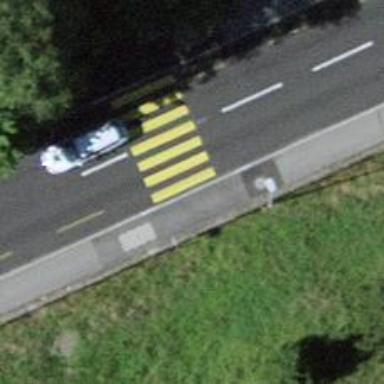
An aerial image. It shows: Kerb serving as barrier.